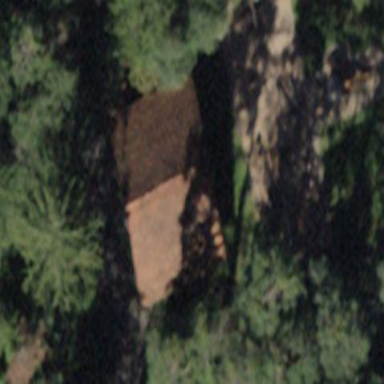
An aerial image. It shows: Hut.